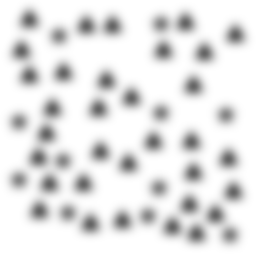
Squares: 0
Triangles: 33
Stars: 11
Total shapes: 44